Interaction volume radius: 10 \u00c5
Interaction volume height: 25 \u00c5
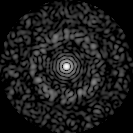
Disorder parameter: 0.8372